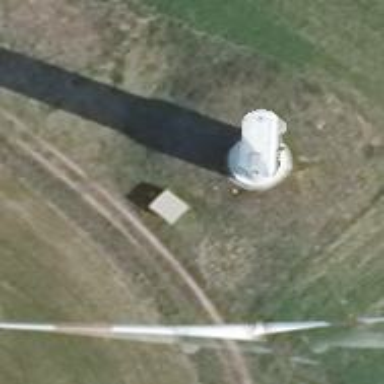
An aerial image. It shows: Wind generator powered by wind. The generator type is horizontal axis and it uses wind turbines.